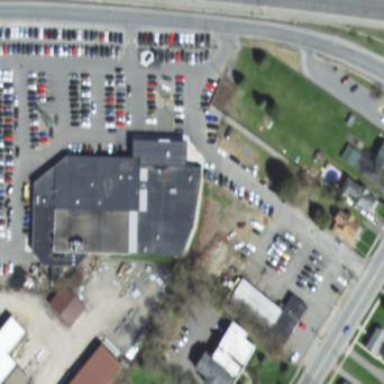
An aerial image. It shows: Car shop building.